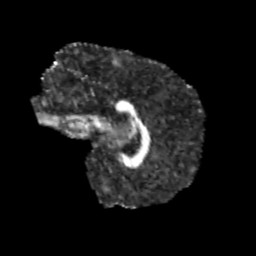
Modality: FA
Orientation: sagittal
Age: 12
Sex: male
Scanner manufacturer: siemens
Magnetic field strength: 3 T
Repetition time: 3.8 s
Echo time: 0.07 s